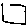
Label: square